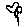
Label: flower